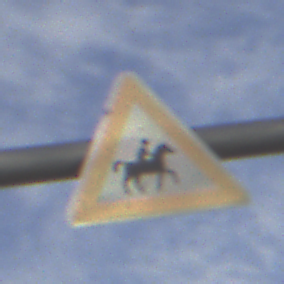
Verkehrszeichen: ReiterLinks
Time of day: MorningAfternoon
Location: Outdoor (Suburban)
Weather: PartlyCloudy
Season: NotSpecified
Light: Natural